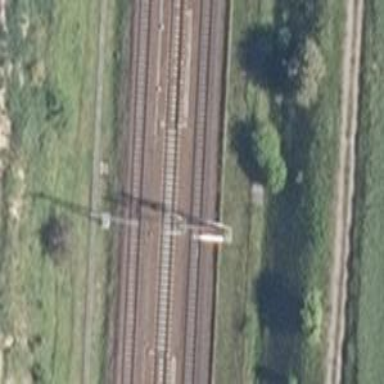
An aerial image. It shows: Railway with electrified contact lines.